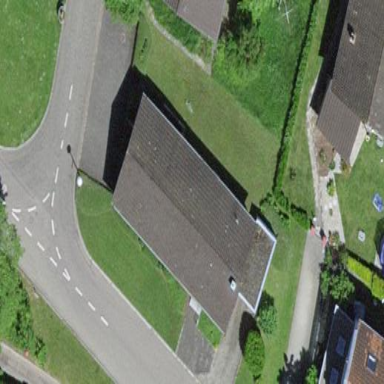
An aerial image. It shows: Detached building.